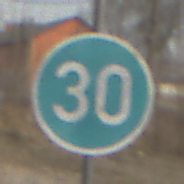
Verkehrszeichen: VorgeschriebeneMindestgeschwindigkeit
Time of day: MorningAfternoon
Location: Outdoor (Nature)
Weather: PartlyCloudy
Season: Winter
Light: Natural